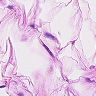
Metastatic tissue present: no